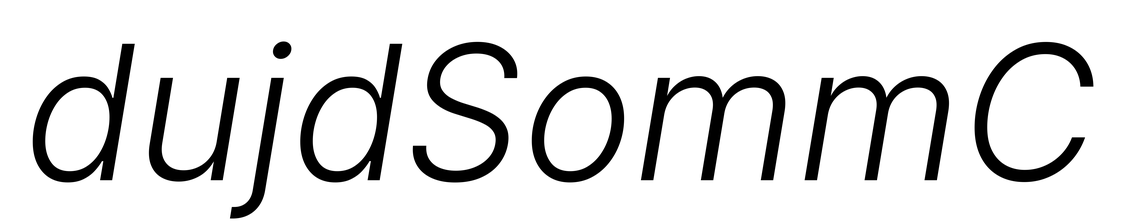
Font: Inter-Italic_Light_Italic